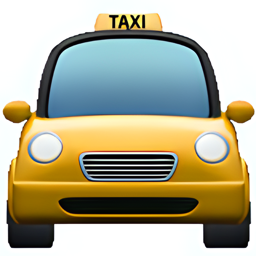
Name: oncoming taxi
Emoji: 🚖
Group: Travel & Places
Sub-group: transport-ground